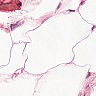
Metastatic tissue present: no